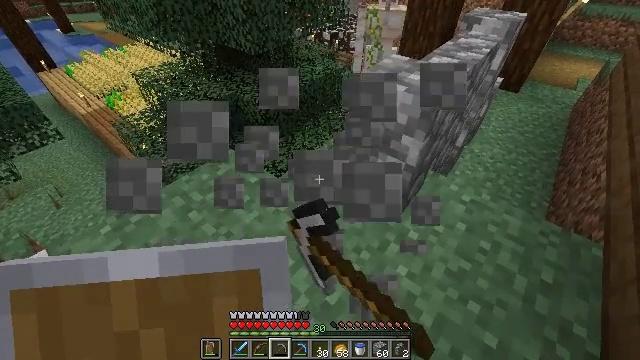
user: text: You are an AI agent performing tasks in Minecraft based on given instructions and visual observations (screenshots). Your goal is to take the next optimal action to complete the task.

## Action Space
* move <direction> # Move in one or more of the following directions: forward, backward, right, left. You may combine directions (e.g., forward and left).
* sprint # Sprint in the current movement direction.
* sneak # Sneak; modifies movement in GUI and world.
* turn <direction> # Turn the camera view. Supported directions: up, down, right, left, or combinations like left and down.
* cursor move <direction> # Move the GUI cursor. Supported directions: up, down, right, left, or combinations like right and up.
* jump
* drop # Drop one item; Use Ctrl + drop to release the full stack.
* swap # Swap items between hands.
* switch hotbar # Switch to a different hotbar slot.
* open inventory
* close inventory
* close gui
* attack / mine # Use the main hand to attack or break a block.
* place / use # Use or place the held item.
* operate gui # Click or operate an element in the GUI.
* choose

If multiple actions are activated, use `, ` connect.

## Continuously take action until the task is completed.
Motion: motion action
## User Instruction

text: Mine the cobblestone wall for materials.
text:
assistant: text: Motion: attack / mine